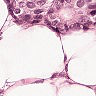
Metastatic tissue present: yes